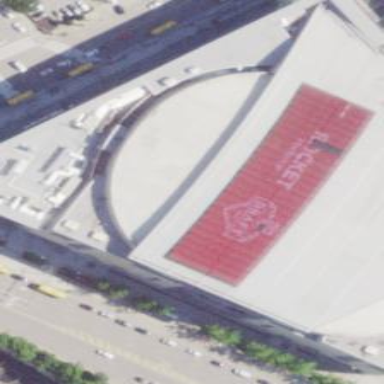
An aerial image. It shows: Stadium building designed for basketball and ice hockey sports.